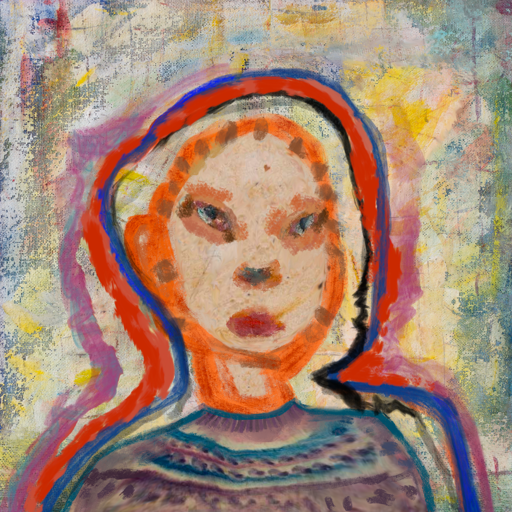
Background: Irani, Head And Neck Front: Rupkatha, Face Front: Boggyland, Bust: HillGirl, Hair Front: Experience, Head Accessory: Blank, Second Necklace: Blank, Necklace: Blank, Baby: Blank